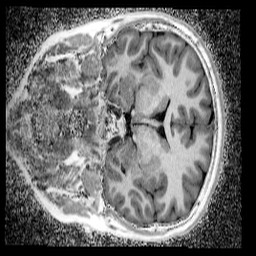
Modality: UNIT1_denoised
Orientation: coronal
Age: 13
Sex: male
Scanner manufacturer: siemens
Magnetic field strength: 3 T
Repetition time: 4 s
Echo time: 0.00299 s